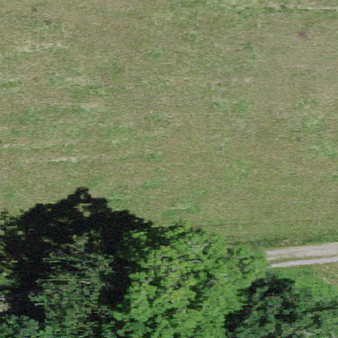
Label: other